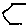
Label: hexagon